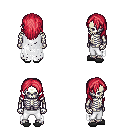
a pixel art fantasy rpg character, male body template, skeleton, white tattered cape, white pants, ruby red long hairstyle, gray slippers, four views (front, back, left, right), 2x2 character sprite sheet, small pixel art, hard edges, no anti-aliasing